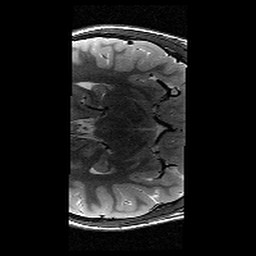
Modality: T2w
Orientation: axial
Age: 13
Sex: male
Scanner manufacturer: siemens
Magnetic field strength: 3 T
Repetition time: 9.23 s
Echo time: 0.067 s